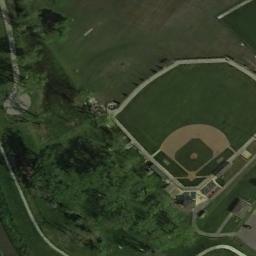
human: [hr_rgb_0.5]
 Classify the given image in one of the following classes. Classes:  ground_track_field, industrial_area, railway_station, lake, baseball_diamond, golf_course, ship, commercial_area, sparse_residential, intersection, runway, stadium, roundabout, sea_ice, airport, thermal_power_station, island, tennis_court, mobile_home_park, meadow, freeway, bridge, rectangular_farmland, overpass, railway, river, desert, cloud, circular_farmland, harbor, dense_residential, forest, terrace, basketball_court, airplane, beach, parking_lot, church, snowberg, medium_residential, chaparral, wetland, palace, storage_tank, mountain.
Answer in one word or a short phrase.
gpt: baseball_diamond